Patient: sex F, age 59
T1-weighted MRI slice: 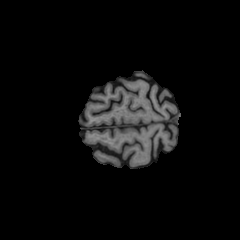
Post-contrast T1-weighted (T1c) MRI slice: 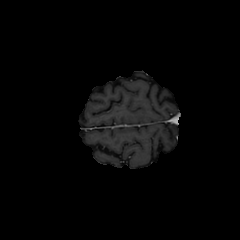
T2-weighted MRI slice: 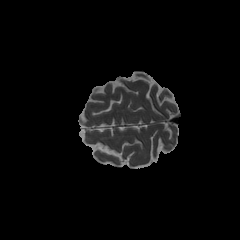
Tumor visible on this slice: no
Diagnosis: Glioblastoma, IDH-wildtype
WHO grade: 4